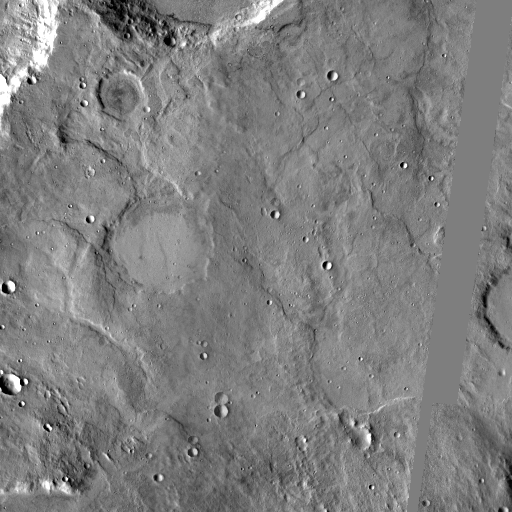
Crater classes present: Background, Other, Buried, Secondary